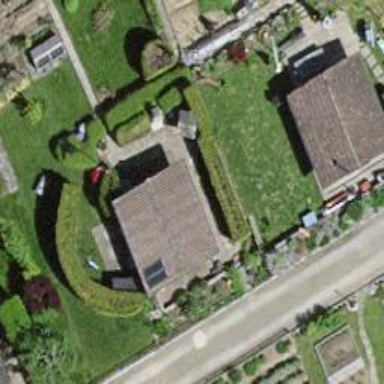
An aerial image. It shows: Allotment house.